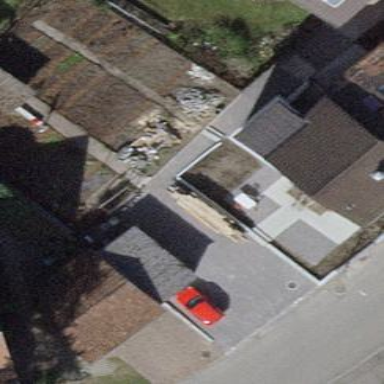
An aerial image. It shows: House with gabled roof that runs across the building.